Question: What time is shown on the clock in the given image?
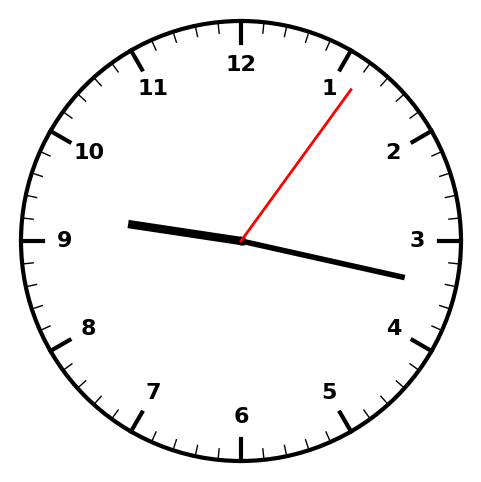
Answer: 09:17:06